Interaction volume radius: 5 \u00c5
Interaction volume height: 30 \u00c5
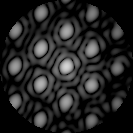
Disorder parameter: 0.139